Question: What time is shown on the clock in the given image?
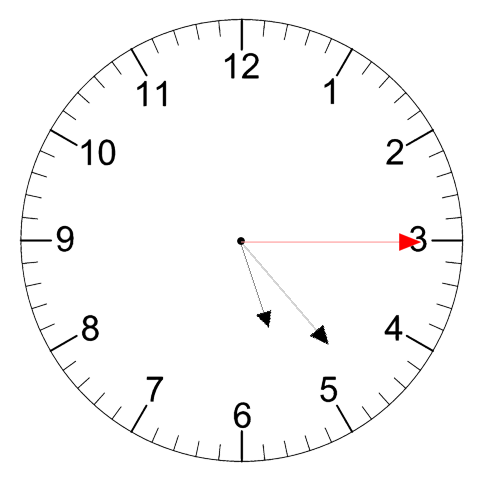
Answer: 05:23:15